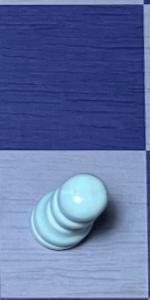
Label: Pawn_White